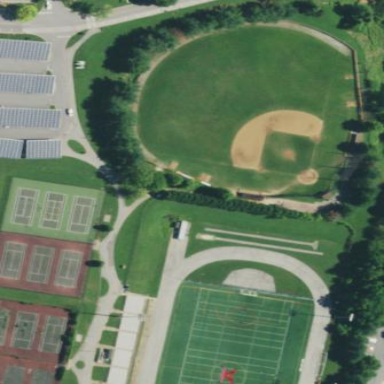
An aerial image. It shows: Baseball pitch for leisure land.